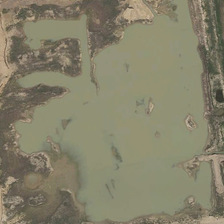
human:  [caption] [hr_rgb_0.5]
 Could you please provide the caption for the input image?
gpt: barelands are around an irregular pond .

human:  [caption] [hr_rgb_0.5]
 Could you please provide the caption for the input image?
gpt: barelands are around an irregular pond .

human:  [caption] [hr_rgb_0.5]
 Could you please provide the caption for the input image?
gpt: barelands are around an irregular pond .

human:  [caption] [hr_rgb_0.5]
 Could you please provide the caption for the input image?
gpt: barelands are around an irregular pond .

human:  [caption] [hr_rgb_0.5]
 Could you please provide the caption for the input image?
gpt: barelands are around an irregular pond .